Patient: sex F, age 46
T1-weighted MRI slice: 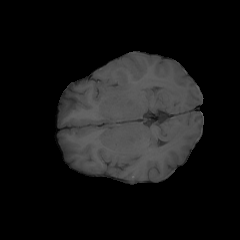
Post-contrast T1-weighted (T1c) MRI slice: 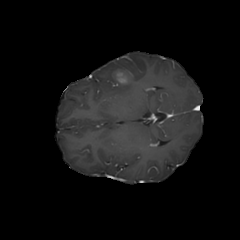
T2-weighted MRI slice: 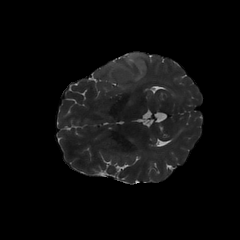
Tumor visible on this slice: yes
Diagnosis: Glioblastoma, IDH-wildtype
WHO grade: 4